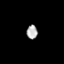
Tissue: skin
Cell type: Epithelial cells
Senescence score: 0.2748
Nuclear area (px): 148
Mean DAPI intensity: 174.351